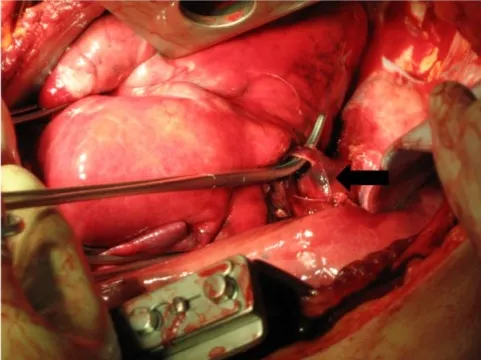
Pellet in the pulmonary artery (see arrow).
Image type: medical_photograph (other_medical_photograph)